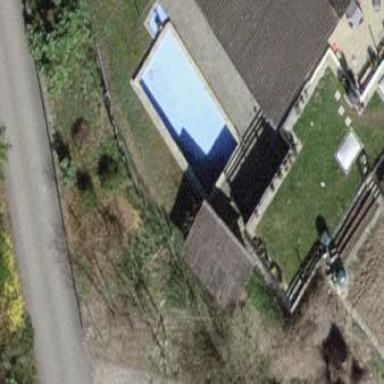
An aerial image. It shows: Swimming pool located in leisure land.